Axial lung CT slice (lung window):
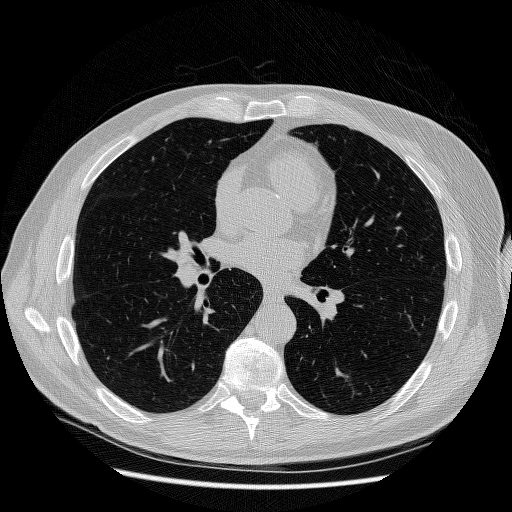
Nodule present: no